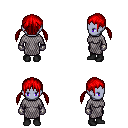
a pixel art fantasy rpg character, female body template, dark elf, purple skin, chain mail, gold greaves, red twin-tailed hairstyle, metal gloves, black shoes, four views (front, back, left, right), 2x2 character sprite sheet, small pixel art, hard edges, no anti-aliasing